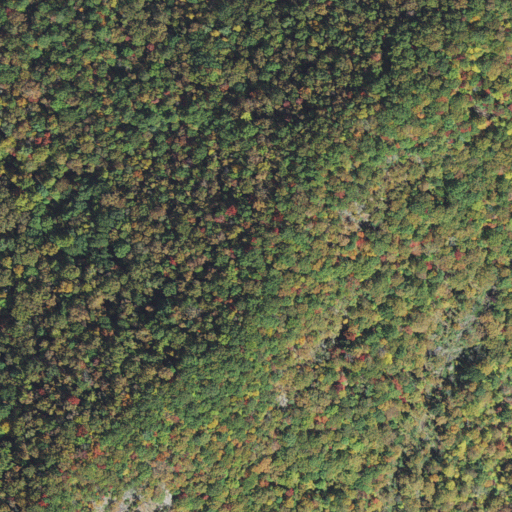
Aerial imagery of gap in North Carolina named Blackoak Gap containing mixed forest, deciduous forest, and evergreen forest